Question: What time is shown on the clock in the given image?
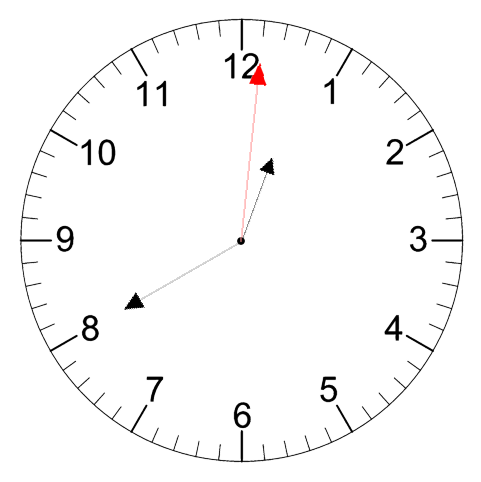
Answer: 12:40:01